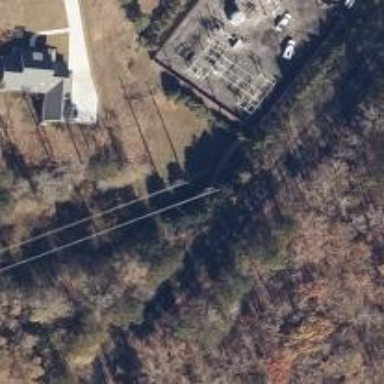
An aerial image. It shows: Power pole.